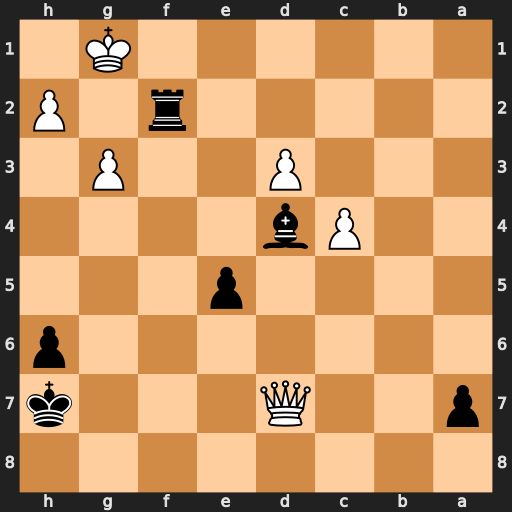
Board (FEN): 8/p2Q3k/7p/4p3/2Pb4/3P2P1/5r1P/6K1
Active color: b
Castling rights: -
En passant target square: -
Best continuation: Rf7+ Kg2 Rxd7